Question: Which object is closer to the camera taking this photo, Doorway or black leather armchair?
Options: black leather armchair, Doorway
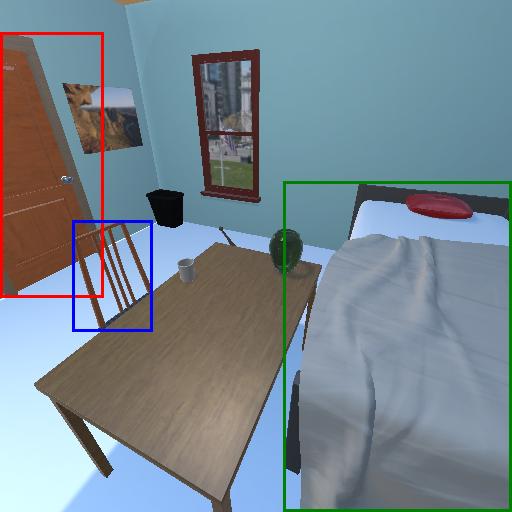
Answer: black leather armchair